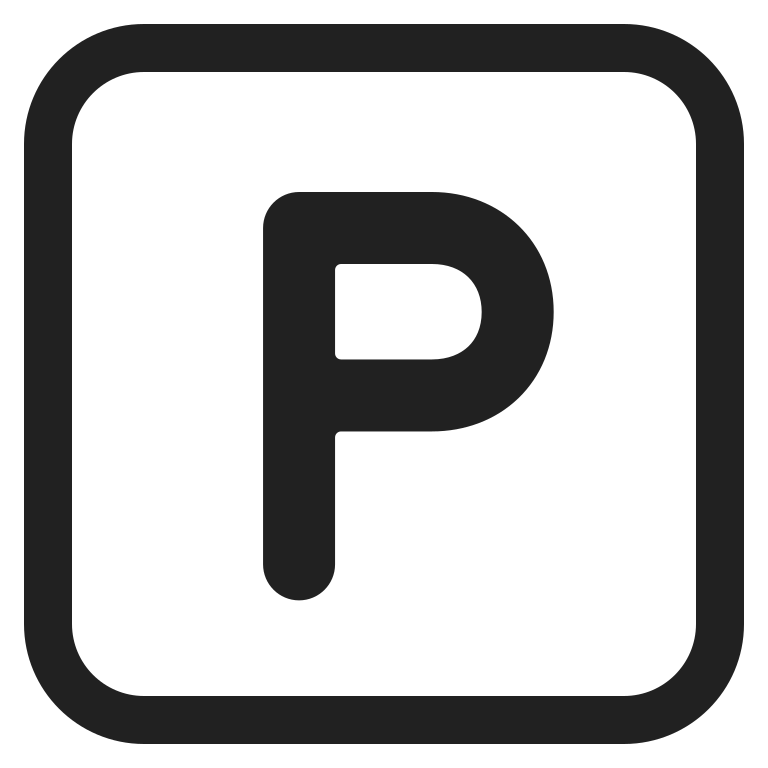
p button high contrast